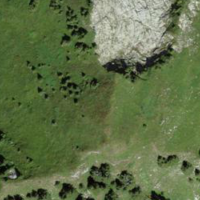
EUNIS habitat code: 23
Species observed at this site:
Anthus spinoletta
Alectoris graeca